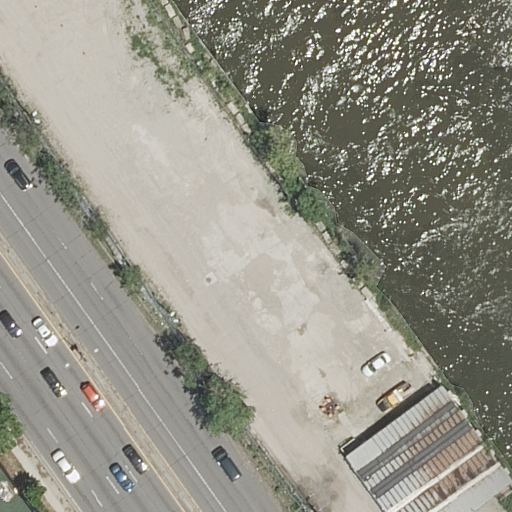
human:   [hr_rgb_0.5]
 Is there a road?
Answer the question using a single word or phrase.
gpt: yes

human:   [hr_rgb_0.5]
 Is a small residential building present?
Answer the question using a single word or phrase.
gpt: no

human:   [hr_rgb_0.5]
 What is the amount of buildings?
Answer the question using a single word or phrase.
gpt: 1

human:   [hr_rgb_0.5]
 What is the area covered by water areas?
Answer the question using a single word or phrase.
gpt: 3305m2

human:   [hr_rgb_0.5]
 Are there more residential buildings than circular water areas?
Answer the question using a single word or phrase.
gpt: yes

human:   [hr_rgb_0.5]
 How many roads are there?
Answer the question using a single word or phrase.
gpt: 3

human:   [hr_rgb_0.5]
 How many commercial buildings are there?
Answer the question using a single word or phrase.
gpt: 0

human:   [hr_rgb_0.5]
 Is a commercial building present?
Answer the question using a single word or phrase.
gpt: no

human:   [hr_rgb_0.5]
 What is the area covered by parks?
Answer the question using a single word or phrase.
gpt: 9073m2

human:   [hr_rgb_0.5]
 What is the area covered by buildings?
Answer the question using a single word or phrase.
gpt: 198m2

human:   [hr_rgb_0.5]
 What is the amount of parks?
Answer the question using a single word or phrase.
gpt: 1

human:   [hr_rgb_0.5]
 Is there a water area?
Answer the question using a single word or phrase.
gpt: yes

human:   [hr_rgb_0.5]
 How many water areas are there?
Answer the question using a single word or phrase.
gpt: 1

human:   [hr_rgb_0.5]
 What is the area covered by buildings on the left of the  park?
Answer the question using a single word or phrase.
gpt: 0m2

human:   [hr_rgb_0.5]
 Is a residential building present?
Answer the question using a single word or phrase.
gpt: yes

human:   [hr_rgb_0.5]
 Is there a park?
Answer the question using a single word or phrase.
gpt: yes

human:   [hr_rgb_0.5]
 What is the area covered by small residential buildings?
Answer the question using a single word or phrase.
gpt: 0m2

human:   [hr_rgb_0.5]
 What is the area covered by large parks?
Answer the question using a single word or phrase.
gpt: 9073m2

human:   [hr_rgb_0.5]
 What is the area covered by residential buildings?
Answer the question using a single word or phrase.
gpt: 198m2

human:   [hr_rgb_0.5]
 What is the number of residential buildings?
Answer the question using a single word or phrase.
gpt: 1

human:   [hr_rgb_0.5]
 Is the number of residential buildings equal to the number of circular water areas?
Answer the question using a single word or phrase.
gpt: no

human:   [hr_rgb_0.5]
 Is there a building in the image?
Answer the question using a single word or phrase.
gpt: yes

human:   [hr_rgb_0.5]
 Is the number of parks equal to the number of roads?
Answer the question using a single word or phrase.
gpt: no

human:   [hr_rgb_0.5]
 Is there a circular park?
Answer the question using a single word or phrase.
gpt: no

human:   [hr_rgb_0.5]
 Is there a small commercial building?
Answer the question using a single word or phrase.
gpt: no

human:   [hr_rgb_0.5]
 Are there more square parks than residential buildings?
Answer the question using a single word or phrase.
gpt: no

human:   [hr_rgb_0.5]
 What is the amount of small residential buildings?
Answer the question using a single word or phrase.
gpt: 0

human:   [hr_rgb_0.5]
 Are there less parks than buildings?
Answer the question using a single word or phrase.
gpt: no

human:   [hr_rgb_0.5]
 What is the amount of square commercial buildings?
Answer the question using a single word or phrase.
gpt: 0

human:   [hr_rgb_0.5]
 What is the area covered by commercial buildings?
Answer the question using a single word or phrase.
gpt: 0m2

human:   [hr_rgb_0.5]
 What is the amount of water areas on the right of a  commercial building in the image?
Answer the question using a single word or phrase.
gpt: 0

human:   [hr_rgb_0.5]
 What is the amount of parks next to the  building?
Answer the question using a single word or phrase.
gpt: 1

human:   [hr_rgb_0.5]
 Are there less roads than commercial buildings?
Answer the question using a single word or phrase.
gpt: no

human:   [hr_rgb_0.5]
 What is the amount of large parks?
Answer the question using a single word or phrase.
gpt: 1

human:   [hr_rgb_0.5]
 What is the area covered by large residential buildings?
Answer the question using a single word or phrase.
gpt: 0m2

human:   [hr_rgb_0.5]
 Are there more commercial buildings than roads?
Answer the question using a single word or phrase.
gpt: no

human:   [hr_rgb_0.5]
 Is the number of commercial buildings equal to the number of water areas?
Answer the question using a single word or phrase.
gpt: no

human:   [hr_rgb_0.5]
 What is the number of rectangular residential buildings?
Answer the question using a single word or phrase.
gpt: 1

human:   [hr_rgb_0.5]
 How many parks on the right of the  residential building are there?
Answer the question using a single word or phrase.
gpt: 0

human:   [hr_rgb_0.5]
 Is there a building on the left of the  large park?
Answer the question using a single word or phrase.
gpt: no

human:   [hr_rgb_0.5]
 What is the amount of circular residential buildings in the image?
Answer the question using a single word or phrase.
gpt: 0

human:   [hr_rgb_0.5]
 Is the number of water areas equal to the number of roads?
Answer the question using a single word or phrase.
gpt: no

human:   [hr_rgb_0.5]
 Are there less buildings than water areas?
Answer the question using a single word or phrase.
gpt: no

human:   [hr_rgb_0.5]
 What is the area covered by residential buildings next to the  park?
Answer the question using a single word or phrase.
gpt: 198m2

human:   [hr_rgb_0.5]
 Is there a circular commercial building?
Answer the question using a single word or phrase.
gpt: no

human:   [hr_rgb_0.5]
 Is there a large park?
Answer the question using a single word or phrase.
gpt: yes

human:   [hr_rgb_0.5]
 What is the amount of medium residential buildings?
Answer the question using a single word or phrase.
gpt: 1

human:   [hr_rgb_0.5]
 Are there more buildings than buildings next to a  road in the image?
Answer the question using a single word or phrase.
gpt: no

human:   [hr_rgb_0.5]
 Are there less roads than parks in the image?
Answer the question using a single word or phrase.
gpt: no

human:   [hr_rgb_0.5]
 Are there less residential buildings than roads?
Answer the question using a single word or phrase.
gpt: yes

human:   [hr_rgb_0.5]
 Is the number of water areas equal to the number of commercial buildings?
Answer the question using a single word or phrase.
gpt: no

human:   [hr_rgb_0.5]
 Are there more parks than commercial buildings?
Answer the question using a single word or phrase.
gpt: yes

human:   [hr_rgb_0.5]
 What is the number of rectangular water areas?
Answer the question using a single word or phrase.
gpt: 1

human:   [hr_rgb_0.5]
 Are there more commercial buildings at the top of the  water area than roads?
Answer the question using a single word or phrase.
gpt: no

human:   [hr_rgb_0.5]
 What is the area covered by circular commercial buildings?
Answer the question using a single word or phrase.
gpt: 0m2

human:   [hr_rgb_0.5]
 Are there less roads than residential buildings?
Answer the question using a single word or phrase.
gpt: no

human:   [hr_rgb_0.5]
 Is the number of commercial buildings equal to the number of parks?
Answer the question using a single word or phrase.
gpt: no

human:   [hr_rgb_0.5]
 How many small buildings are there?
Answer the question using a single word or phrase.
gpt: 0

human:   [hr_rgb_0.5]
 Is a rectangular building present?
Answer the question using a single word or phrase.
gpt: yes

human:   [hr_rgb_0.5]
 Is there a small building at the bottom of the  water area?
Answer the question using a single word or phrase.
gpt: no

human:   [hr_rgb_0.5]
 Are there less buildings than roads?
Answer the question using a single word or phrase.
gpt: yes

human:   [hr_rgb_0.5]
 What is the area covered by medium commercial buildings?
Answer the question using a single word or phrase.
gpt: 0m2

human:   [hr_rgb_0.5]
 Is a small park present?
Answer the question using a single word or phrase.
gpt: no

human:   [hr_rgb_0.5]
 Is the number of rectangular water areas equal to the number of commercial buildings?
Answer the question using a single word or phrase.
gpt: no